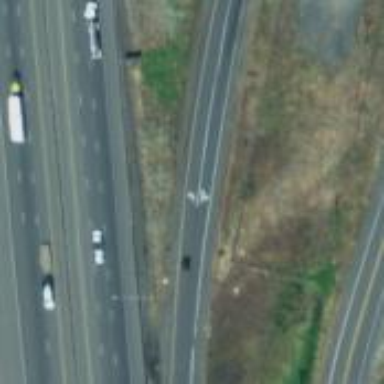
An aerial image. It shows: Asphalt motorway link.